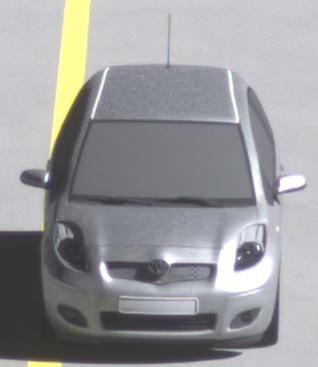
Make: Toyota
Model: Yaris 1.0
Detailed model: Yaris (XP13)
Model produced from: 2011/10
Model produced until: 2014/08
Doors: 3
Color: white
Road condition: dry road
Daytime: morning or afternoon
Contrast: high contrast